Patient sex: F
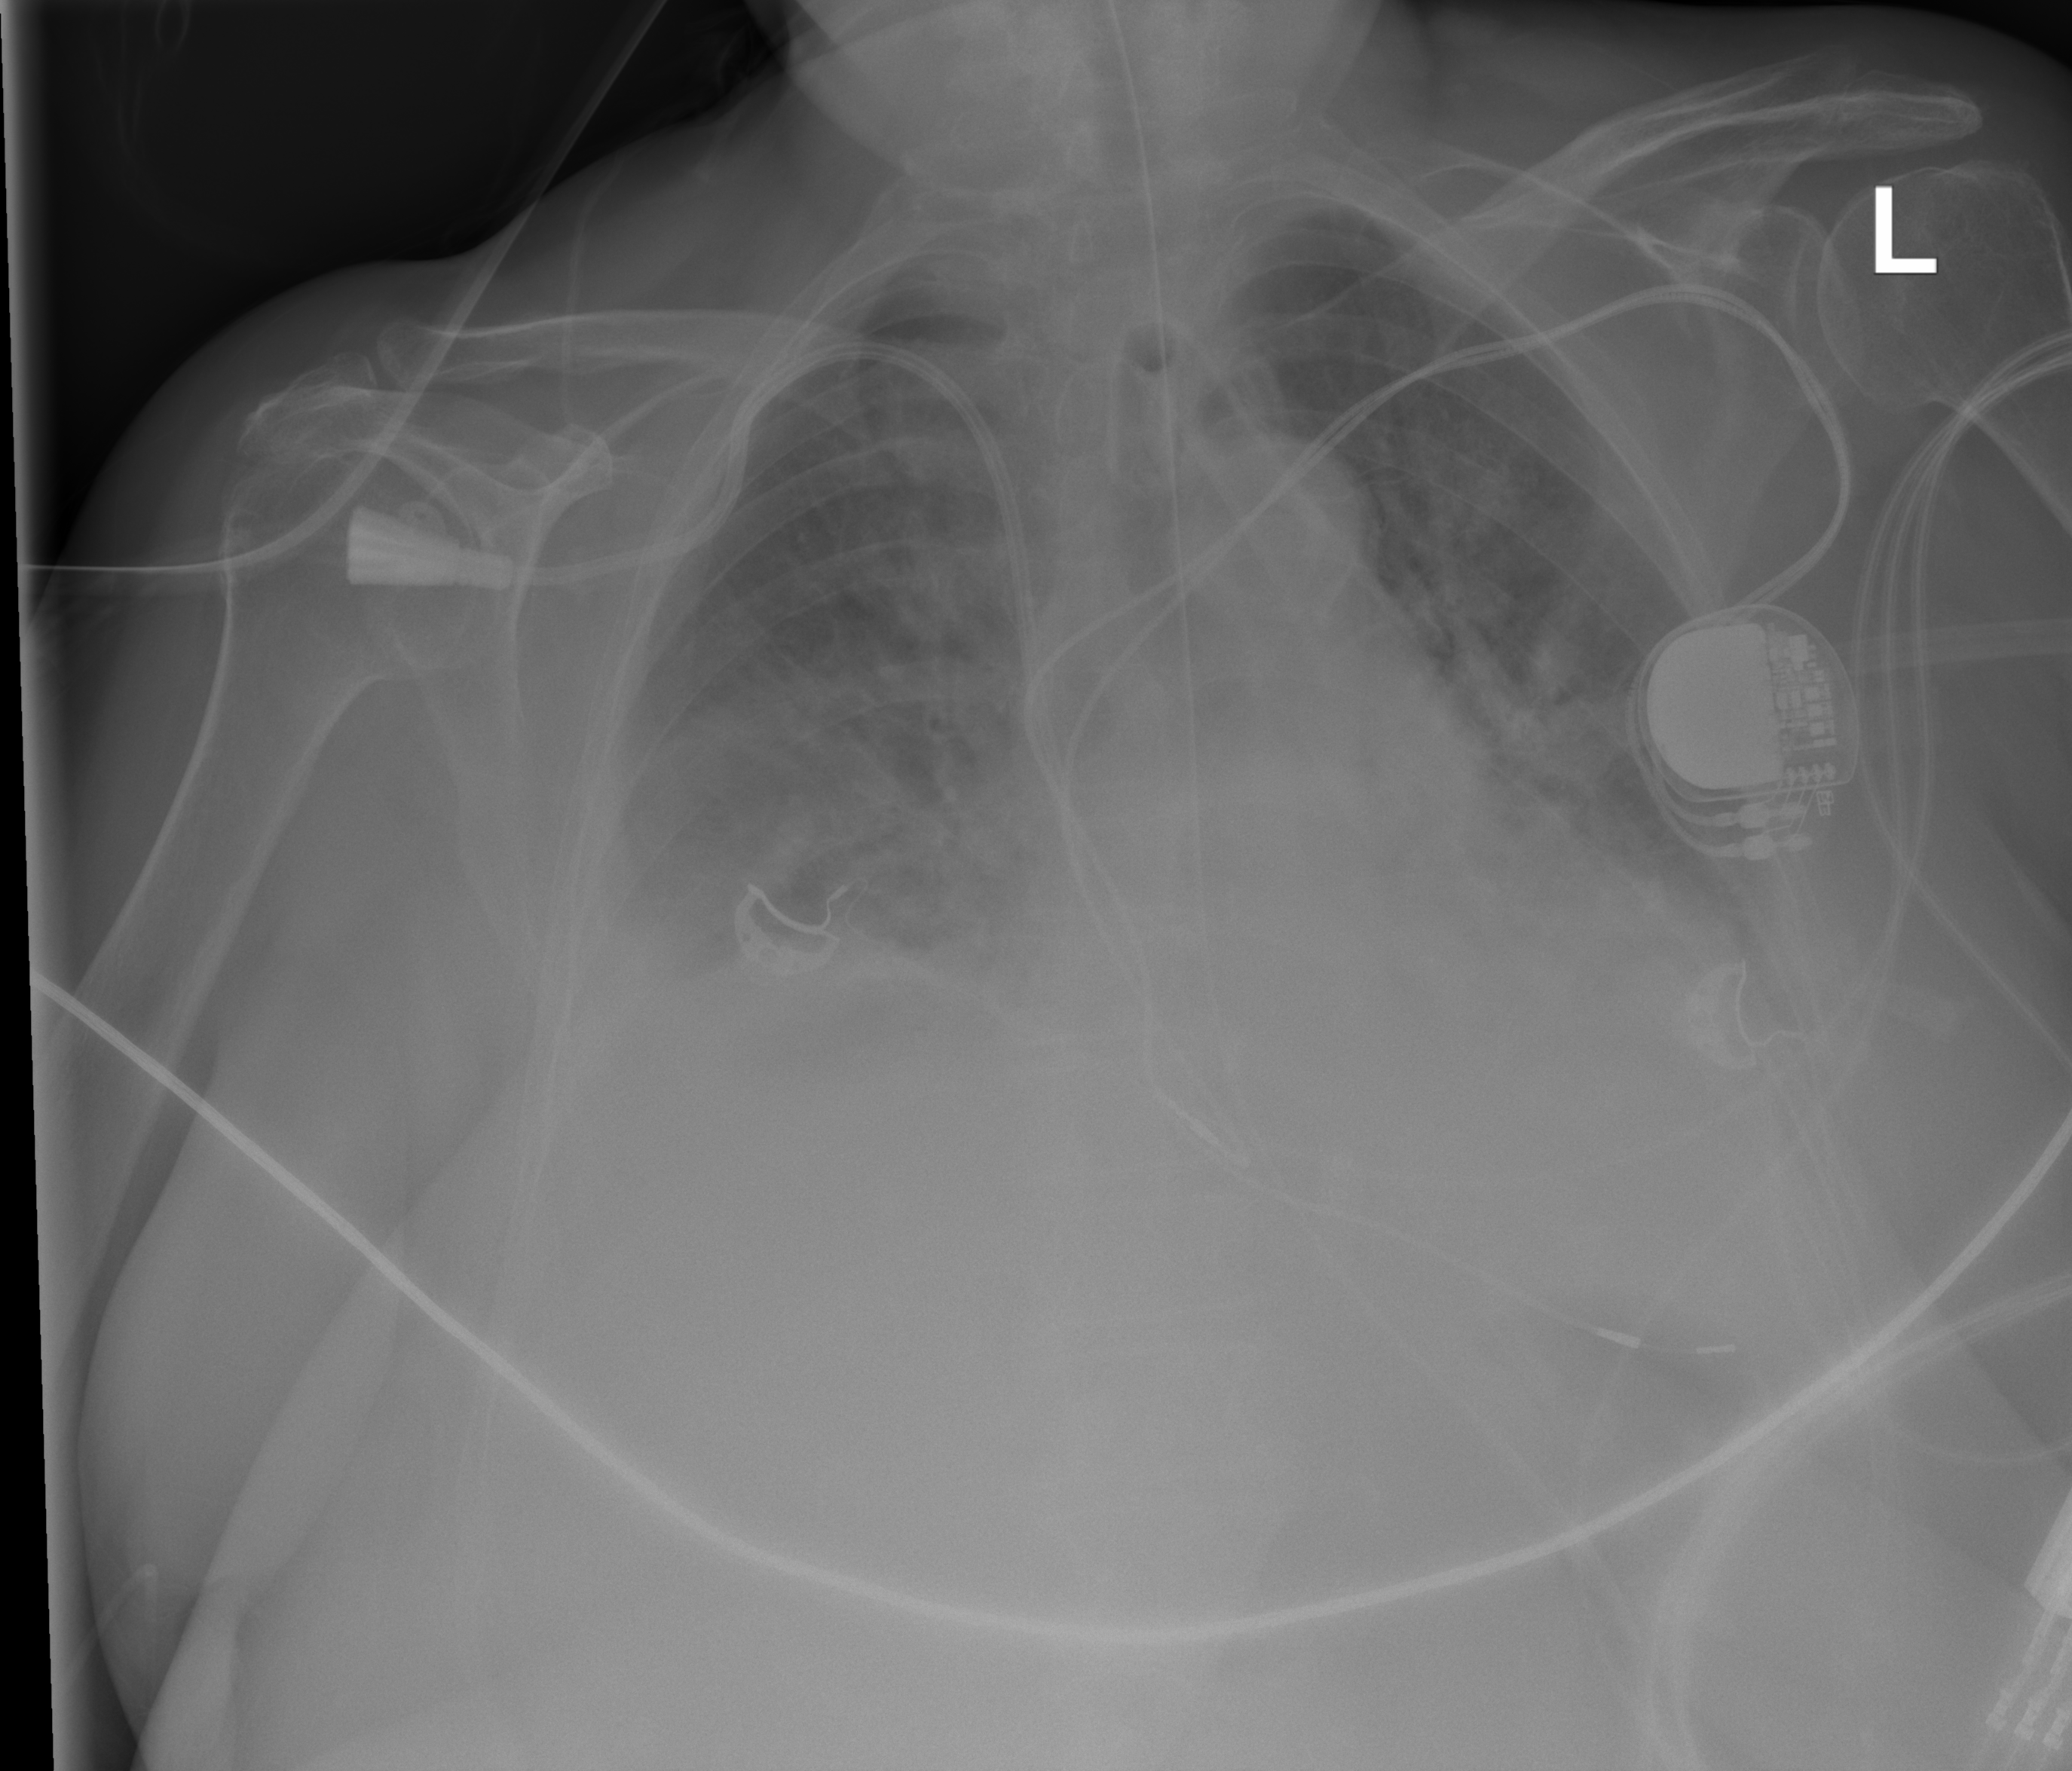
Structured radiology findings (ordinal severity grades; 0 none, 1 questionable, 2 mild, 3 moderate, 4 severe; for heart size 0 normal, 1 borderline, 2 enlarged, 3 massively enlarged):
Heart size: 2
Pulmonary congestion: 2
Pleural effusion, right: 2
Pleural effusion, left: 2
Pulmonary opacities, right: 3
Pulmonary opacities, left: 2
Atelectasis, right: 2
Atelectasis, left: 2